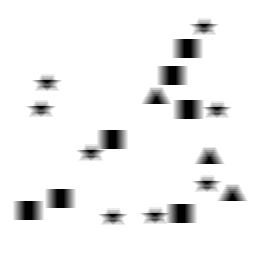
Squares: 7
Triangles: 3
Stars: 8
Total shapes: 18